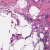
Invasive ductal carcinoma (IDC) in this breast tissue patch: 0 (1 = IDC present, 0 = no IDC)